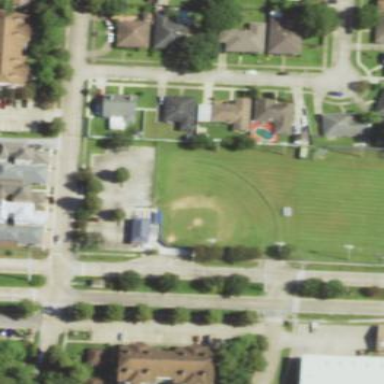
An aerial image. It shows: Baseball pitch for leisure land.